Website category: book
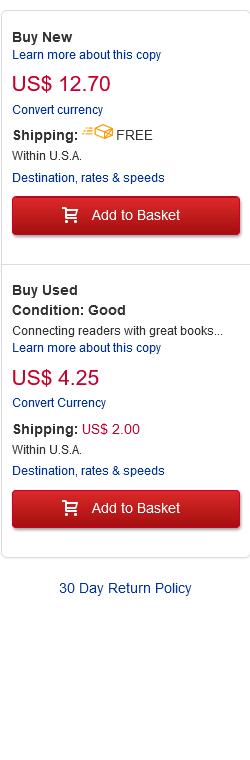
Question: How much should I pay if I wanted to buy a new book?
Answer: US$ 12.70

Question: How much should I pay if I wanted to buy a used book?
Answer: US$ 4.25

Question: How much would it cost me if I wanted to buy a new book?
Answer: US$ 12.70

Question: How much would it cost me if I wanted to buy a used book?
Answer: US$ 4.25

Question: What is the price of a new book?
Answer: US$ 12.70

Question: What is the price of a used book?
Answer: US$ 4.25

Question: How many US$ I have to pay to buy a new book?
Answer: US$ 12.70

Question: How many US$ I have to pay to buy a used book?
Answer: US$ 4.25

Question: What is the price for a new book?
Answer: US$ 12.70

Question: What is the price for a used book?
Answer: US$ 4.25

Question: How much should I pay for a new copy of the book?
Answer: US$ 12.70

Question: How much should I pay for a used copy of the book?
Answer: US$ 4.25

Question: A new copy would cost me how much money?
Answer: US$ 12.70

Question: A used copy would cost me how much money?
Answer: US$ 4.25

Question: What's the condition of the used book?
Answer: Good

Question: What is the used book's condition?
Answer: Good

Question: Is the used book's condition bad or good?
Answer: Good

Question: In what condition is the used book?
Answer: Good

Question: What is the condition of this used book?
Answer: Good

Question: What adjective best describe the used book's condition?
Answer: Good

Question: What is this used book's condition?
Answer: Good

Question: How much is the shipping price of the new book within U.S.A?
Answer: FREE

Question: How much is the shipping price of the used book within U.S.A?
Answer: US$ 2.00

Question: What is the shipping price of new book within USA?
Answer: FREE

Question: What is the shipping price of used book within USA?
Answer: US$ 2.00

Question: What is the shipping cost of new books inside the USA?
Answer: FREE

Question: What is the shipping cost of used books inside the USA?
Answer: US$ 2.00

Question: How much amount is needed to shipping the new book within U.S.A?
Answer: FREE

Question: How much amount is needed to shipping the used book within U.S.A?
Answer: US$ 2.00

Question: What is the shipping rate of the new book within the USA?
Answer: FREE

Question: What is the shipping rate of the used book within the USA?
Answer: US$ 2.00

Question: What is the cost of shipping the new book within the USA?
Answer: FREE

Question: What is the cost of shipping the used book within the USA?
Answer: US$ 2.00

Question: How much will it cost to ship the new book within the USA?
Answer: FREE

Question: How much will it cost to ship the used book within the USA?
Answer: US$ 2.00